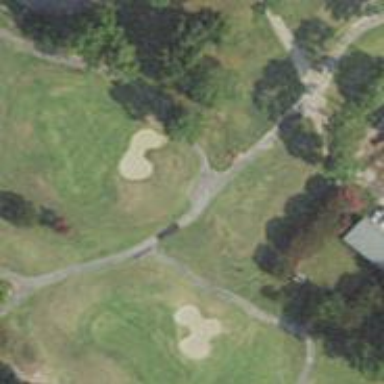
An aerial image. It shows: Path for golf carts.